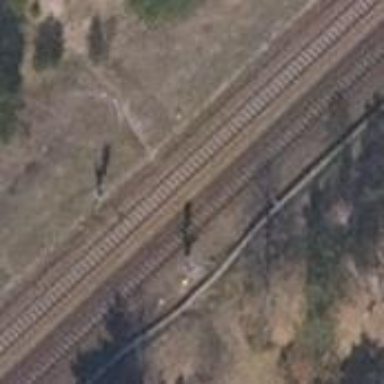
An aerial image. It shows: Railway signal.